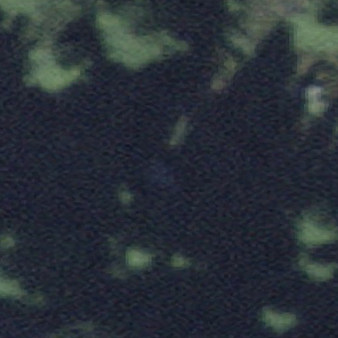
Label: other